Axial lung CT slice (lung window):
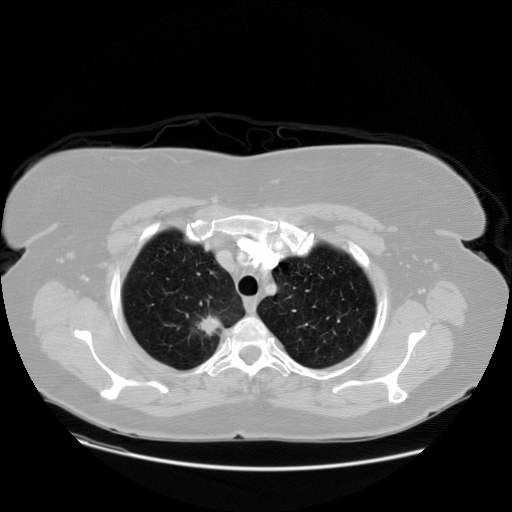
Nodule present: yes
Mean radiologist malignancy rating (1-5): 4.5